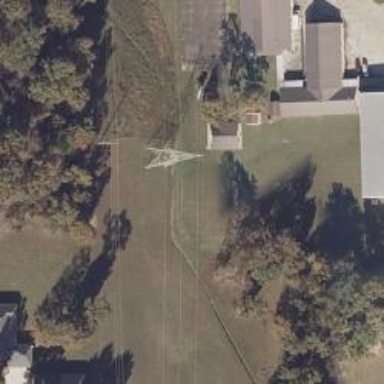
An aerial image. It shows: Power tower.